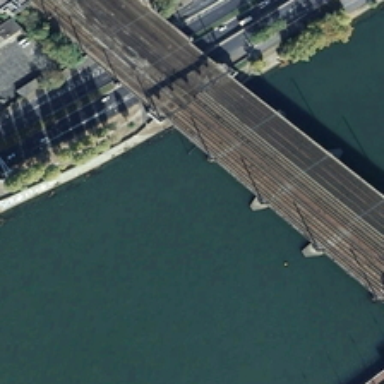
A bridge with railways are above a green river .